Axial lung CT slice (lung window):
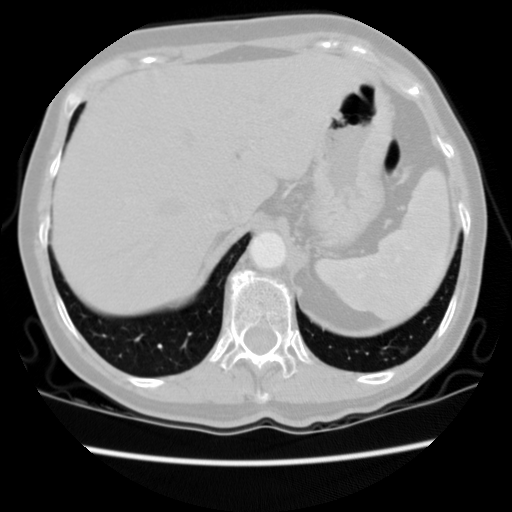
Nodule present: no